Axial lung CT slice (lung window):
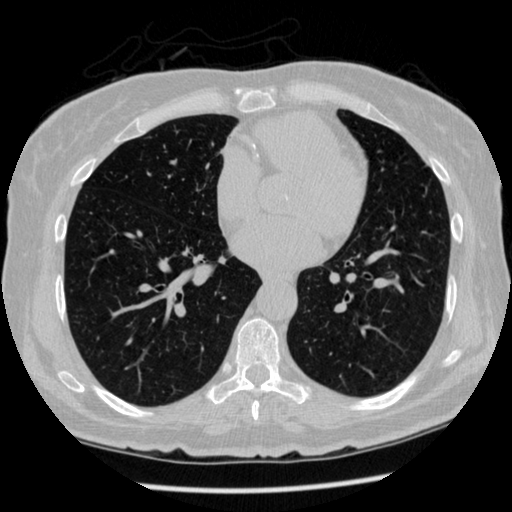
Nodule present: no